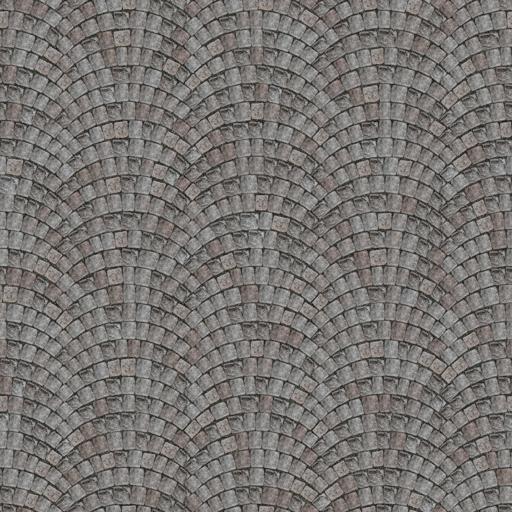
Tags: arch arches cobble cobblestone gray grey medival pavement paving stones stone wave